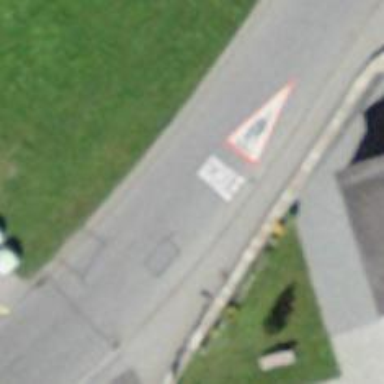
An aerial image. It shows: Tertiary road.